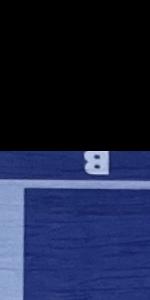
Label: Empty